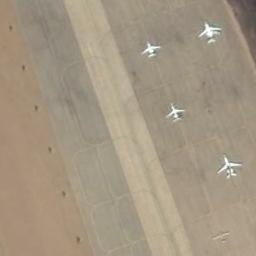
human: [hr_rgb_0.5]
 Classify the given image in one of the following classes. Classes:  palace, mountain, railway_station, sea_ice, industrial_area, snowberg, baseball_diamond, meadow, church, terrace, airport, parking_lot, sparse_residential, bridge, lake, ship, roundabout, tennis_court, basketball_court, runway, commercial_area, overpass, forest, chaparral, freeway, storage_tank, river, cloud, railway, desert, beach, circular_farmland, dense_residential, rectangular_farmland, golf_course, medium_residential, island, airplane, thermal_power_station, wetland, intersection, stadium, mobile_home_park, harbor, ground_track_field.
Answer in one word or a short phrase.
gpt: airplane